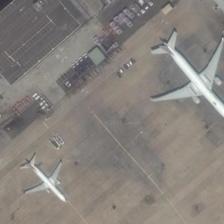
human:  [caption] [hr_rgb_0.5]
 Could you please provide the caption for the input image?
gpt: two planes in different sizes are parked on an airport .

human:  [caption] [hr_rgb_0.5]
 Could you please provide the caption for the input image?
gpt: the length of the plane on the left is only two thirds of the plane on the right .

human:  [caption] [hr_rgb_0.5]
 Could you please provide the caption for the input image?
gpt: two planes are near to several large buildings on an airport .

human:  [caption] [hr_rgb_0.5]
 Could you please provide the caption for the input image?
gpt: two planes are parked in the airport .

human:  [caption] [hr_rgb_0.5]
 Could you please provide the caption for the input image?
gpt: two planes in different sizes are parked on an airport .